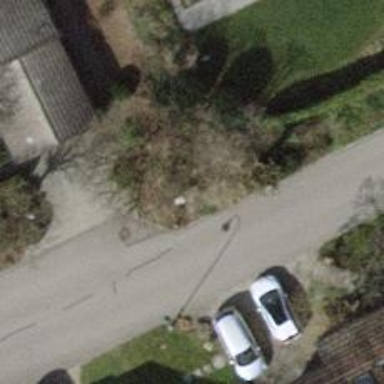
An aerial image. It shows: Street cabinet of man-made origin.